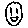
Label: smiley face